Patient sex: M
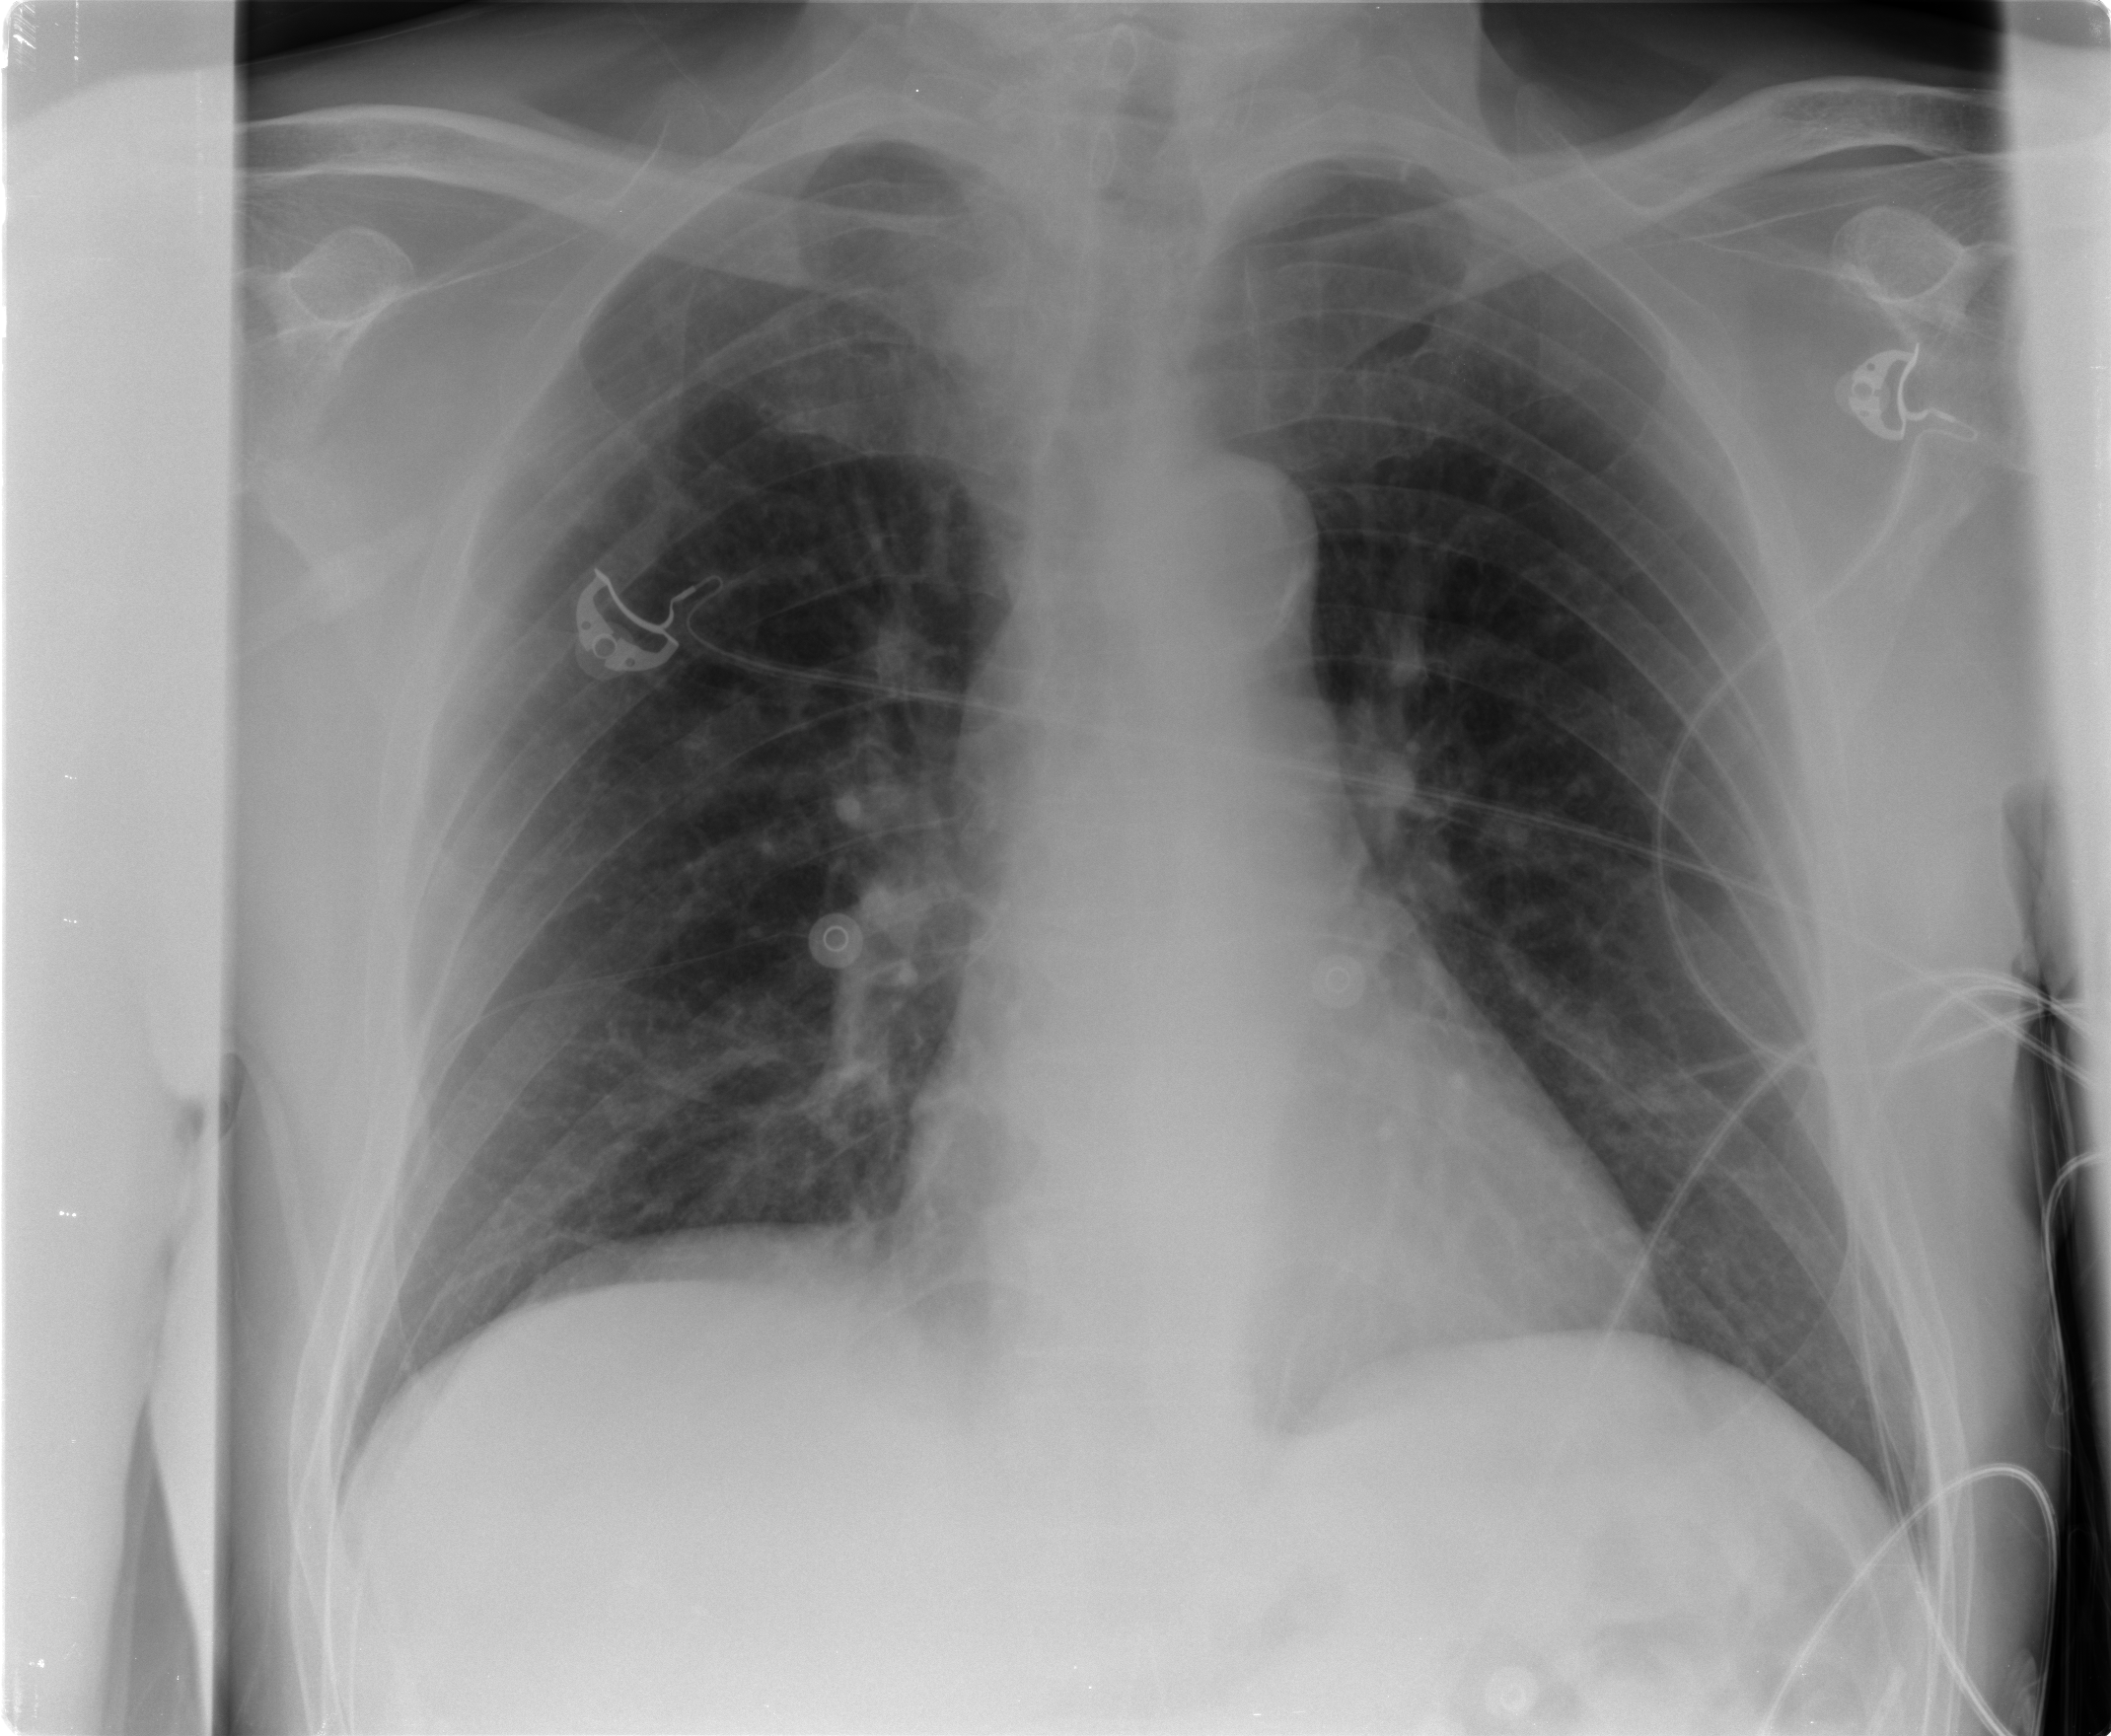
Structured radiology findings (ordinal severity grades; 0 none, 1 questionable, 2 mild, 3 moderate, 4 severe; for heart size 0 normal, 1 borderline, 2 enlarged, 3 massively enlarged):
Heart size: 0
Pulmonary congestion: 0
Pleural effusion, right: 0
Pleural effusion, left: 0
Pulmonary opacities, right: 0
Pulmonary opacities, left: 0
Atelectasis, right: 1
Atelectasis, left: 0